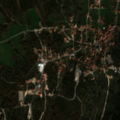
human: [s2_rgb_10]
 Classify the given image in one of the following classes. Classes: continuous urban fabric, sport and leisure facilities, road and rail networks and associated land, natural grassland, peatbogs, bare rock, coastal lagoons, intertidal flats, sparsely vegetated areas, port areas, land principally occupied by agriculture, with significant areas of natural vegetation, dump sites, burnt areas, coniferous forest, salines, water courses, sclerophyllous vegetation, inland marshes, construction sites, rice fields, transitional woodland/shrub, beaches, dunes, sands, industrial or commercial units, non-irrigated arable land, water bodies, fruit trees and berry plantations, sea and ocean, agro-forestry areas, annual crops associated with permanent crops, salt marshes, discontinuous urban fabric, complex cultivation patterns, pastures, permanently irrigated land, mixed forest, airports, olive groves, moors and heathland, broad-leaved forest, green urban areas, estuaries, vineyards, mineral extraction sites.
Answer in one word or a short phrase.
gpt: discontinuous urban fabric, olive groves, land principally occupied by agriculture, with significant areas of natural vegetation, broad-leaved forest, sclerophyllous vegetation, transitional woodland/shrub